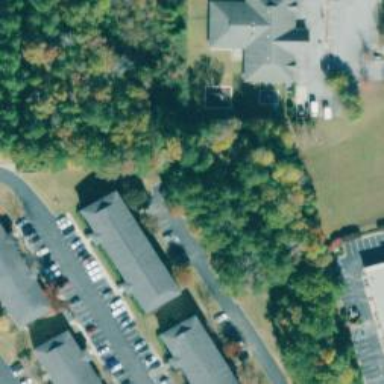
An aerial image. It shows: Parking area.